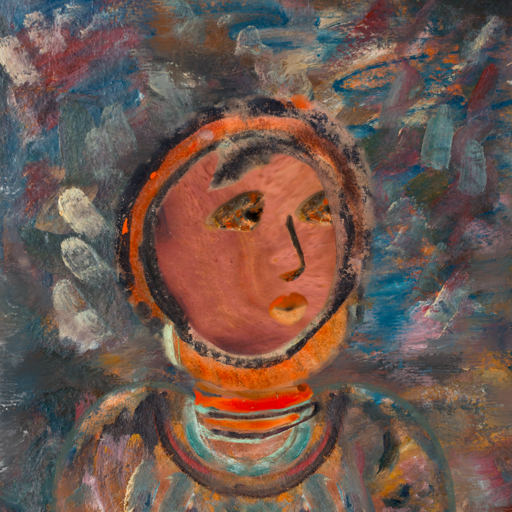
Background: Boggyland, Head And Neck Side: Mother_And_Son_Mother, Face Side: Gypsy_Queen, Bust: Boggyland, Hair Side: Childish, Head Accessory: Blank, Second Necklace: Blank, Necklace: Experience, Baby: Blank